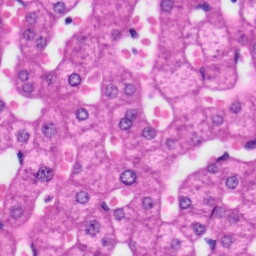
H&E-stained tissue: Liver